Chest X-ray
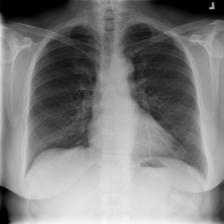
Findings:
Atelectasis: negative
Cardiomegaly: negative
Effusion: negative
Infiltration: negative
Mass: negative
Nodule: negative
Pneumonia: negative
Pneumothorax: negative
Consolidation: negative
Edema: negative
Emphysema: negative
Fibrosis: negative
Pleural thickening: negative
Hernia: negative